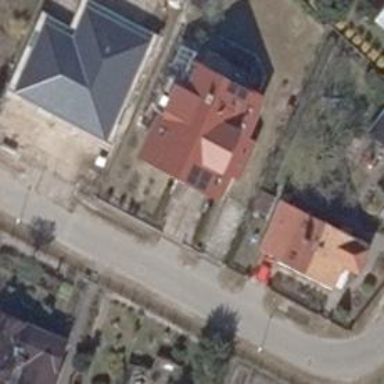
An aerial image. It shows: Gabled roofed house.